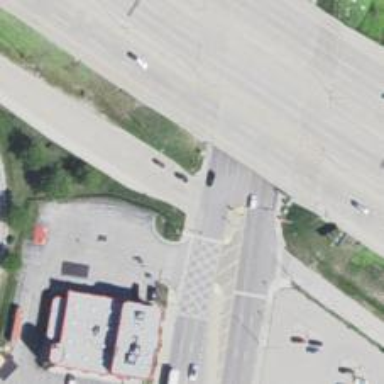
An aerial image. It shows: Footway crossing with line markings.